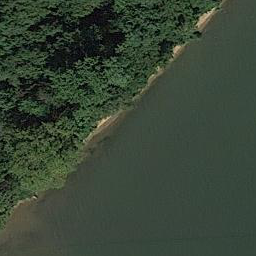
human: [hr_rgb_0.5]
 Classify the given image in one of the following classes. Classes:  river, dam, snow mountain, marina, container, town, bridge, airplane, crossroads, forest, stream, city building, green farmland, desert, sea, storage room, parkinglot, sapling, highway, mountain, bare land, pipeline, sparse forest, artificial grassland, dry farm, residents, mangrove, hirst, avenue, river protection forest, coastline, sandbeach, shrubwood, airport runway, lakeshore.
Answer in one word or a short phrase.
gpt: river protection forest